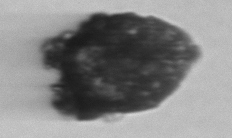
Label: Stenosemella_pacifica